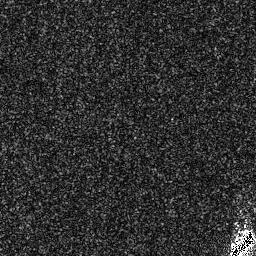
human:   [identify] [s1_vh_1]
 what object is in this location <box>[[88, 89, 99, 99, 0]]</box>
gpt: <ref>1 medium ship at the bottom right</ref>